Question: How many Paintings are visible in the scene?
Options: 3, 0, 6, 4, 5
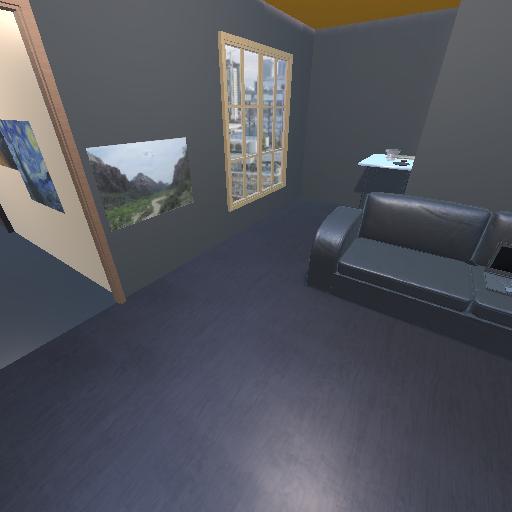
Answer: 3